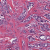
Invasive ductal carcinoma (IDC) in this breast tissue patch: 1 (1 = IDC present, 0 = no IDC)